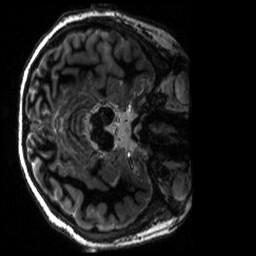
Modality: MP2RAGE
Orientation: axial
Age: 21
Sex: female
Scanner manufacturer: siemens
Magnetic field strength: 6.98 T
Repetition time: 6 s
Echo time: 0.00283 s